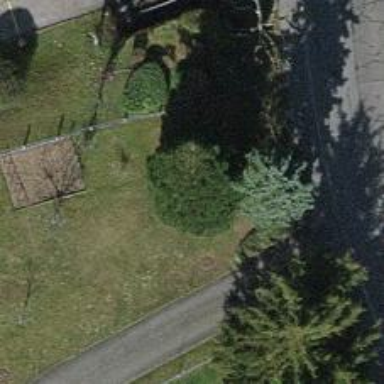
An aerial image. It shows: Urban tree with needle-leaved evergreen foliage.